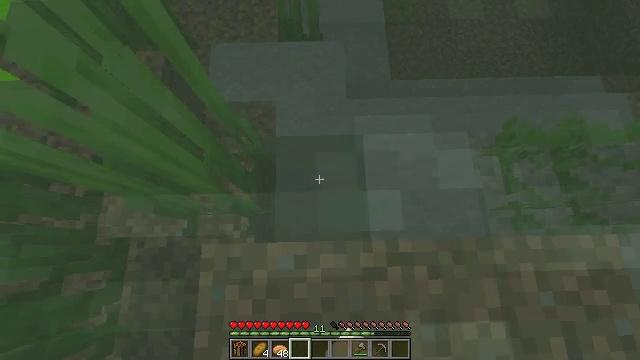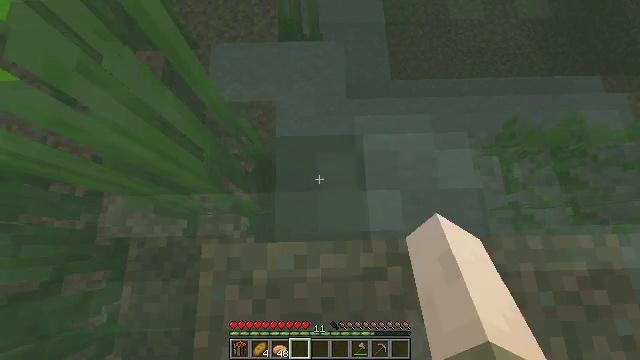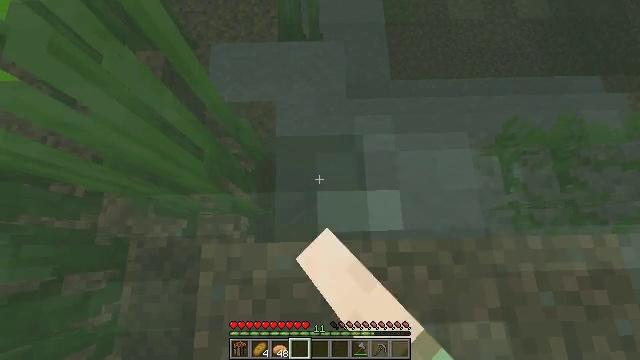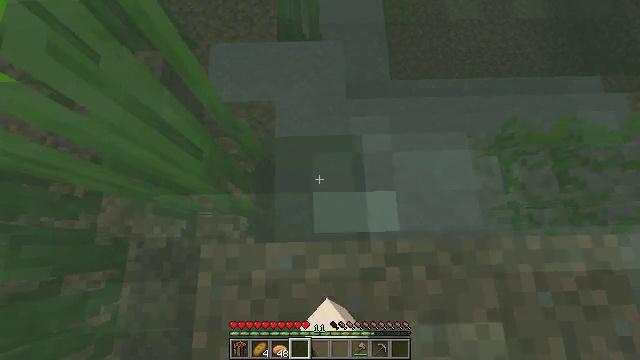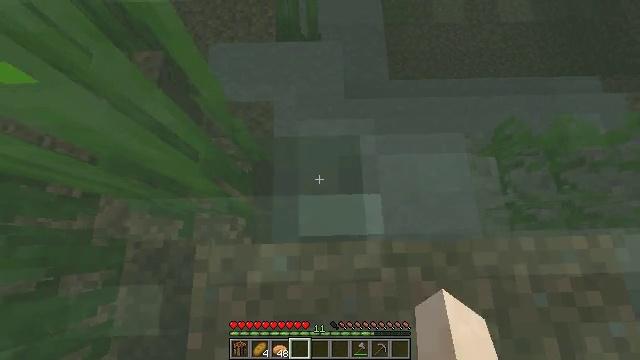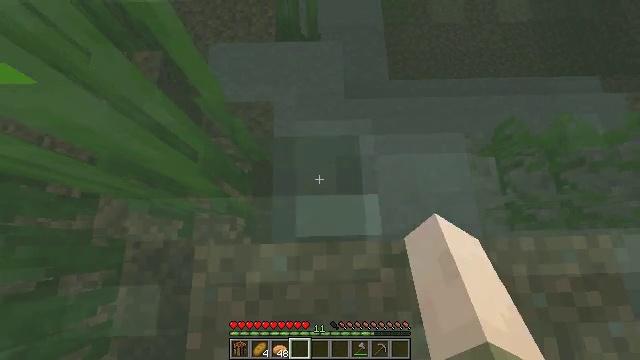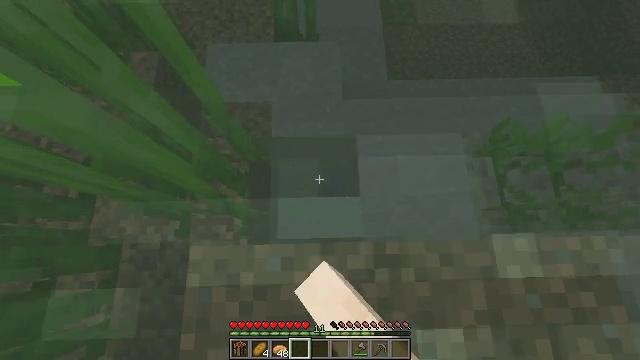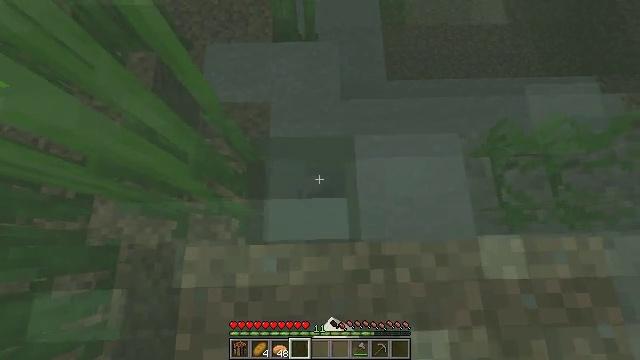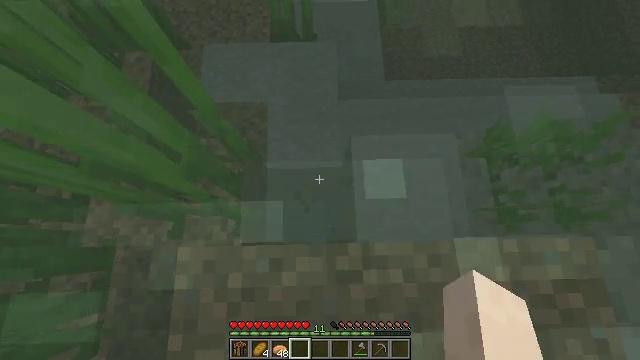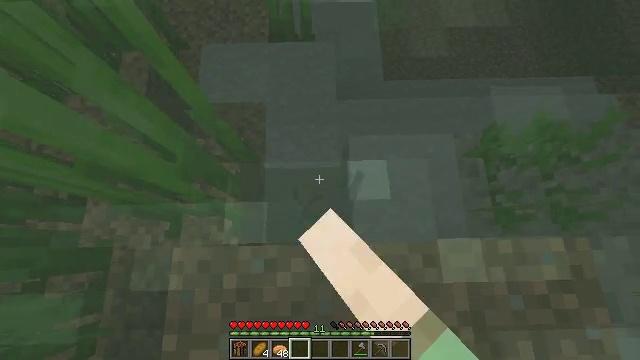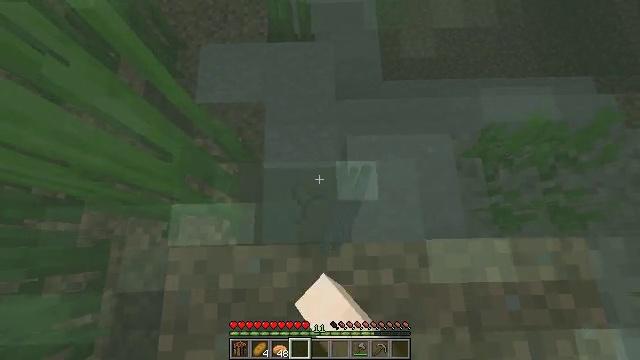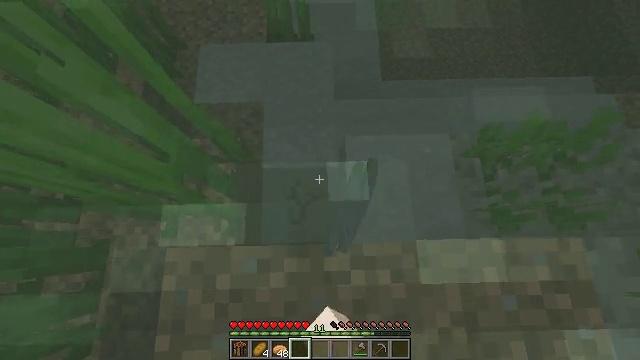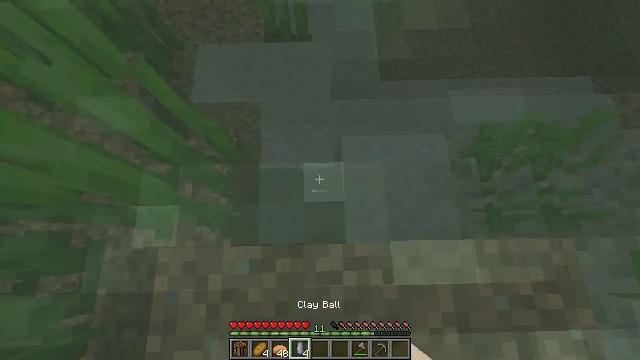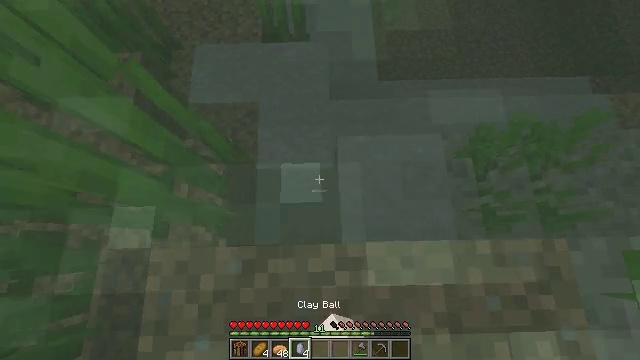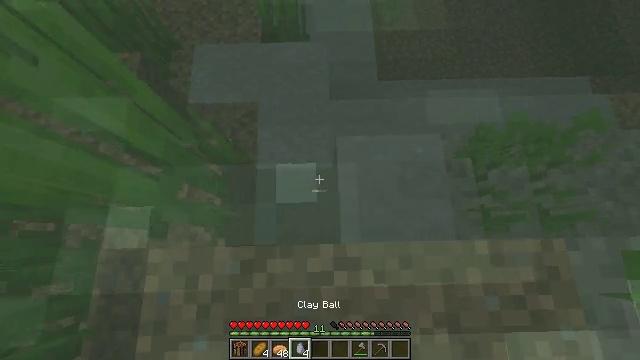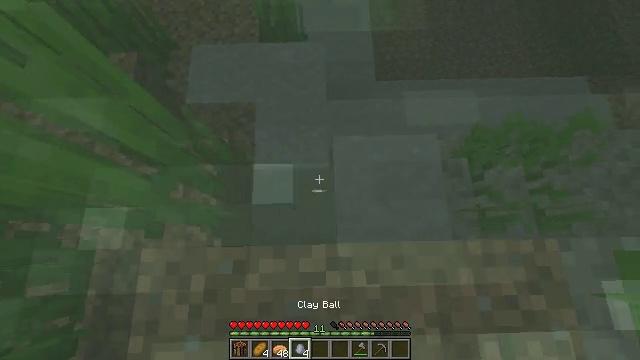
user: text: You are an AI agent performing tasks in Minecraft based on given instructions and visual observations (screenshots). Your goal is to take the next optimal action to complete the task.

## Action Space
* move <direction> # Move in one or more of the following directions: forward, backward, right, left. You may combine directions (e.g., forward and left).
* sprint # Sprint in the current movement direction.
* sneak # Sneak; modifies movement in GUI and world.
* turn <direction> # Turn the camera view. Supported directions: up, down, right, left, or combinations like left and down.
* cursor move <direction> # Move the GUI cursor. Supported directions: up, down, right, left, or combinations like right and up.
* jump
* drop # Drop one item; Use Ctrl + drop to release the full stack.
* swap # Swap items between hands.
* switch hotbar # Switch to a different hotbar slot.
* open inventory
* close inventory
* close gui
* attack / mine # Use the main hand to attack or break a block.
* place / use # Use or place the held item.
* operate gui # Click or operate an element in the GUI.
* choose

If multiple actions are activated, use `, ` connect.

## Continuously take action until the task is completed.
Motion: motion action
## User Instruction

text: Break the clay block to collect it.
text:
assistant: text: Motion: sneak, attack / mine
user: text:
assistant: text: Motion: move right, sneak, attack / mine
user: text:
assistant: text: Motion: move right, sneak, attack / mine
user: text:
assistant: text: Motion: move right, sneak, attack / mine
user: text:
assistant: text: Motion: move right, sneak, attack / mine
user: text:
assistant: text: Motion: move right, sneak, attack / mine
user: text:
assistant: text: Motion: move right, sneak, attack / mine
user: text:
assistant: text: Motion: move right, sneak, attack / mine
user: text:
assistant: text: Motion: move right, sneak, attack / mine
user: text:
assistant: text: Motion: move right, sneak, attack / mine
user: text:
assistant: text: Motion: move right, sneak, attack / mine
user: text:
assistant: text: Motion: move right, sneak, attack / mine
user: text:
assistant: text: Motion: move right, sneak, attack / mine
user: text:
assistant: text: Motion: move right, sneak, attack / mine
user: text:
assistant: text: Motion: move right, sneak, attack / mine
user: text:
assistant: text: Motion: sneak, attack / mine
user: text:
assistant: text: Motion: sneak, turn left and down, attack / mine
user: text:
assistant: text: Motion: sneak, turn left and down, attack / mine
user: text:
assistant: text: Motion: sneak, turn left and down, attack / mine
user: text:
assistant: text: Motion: sneak, attack / mine
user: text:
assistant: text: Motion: sneak, attack / mine
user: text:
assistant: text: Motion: sneak, attack / mine
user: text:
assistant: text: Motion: sneak, attack / mine
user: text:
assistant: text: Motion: sneak, attack / mine
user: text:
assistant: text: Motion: sneak, attack / mine
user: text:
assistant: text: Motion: sneak, attack / mine
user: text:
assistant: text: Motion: sneak, attack / mine
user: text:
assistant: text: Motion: sneak, attack / mine
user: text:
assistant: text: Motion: sneak, attack / mine
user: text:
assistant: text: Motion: sneak, attack / mine